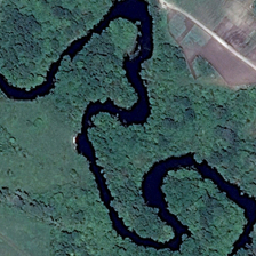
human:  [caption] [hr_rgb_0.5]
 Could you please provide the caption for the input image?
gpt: A river and a tree around it.

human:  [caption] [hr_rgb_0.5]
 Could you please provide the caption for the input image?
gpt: The river is sapphire and the trees are light green.

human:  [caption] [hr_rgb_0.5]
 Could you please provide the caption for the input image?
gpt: Two rivers and circumference are trees.

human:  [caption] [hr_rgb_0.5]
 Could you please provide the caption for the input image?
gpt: The river is light blue.

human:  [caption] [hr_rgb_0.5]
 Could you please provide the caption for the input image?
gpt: a river and the surrounding is a tree.